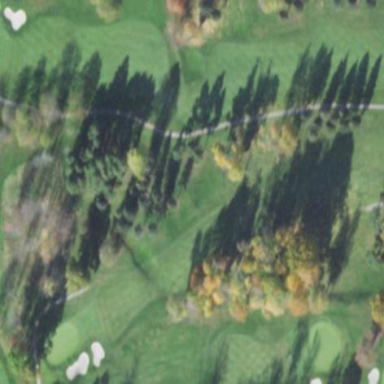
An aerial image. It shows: Grassy area designated as golf fairway.